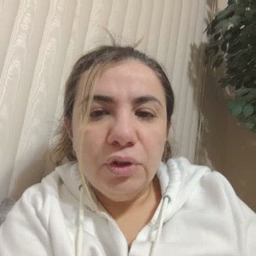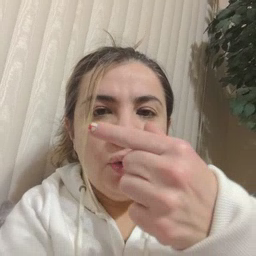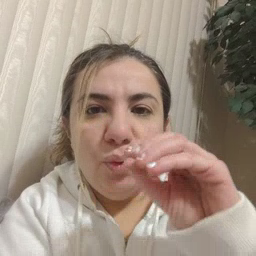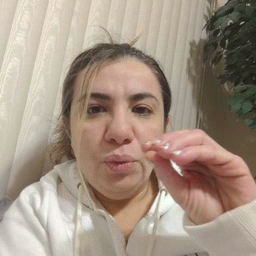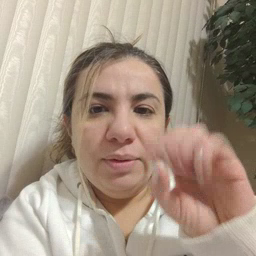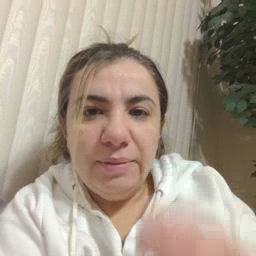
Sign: goose